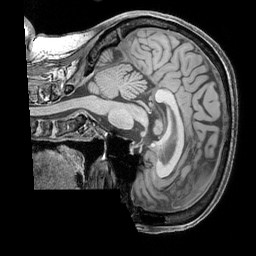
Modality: T1w
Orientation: sagittal
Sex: female
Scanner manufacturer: siemens
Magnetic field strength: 3 T
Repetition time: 2.3 s
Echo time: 0.00226 s